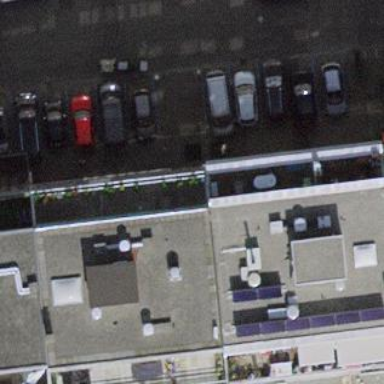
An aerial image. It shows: Parking lane for vehicles.